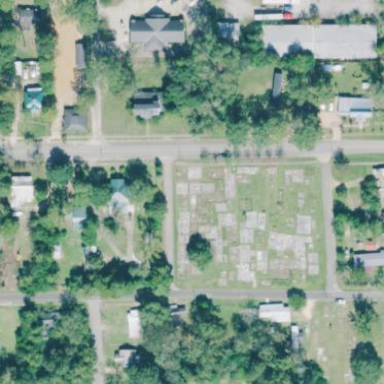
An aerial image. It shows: Cemetery.